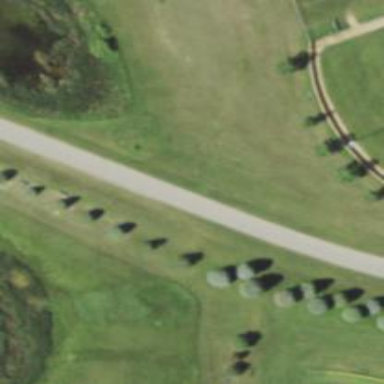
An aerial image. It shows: Disc golf basket.